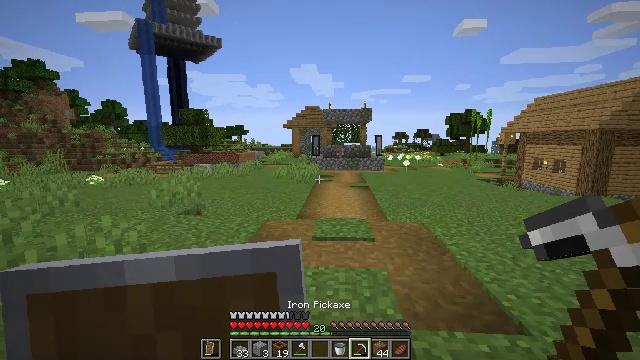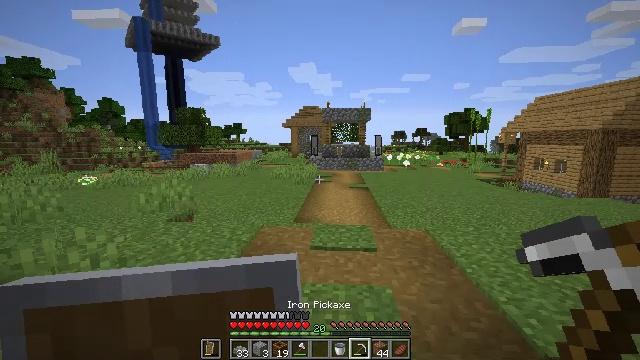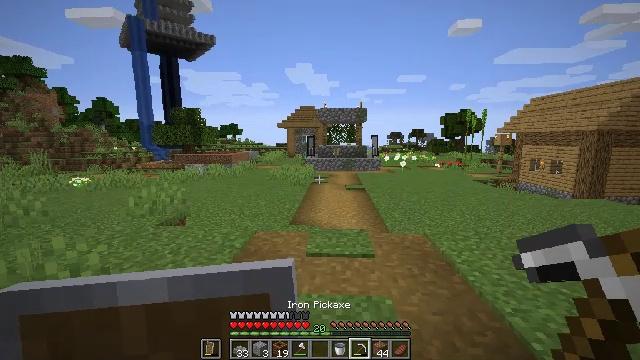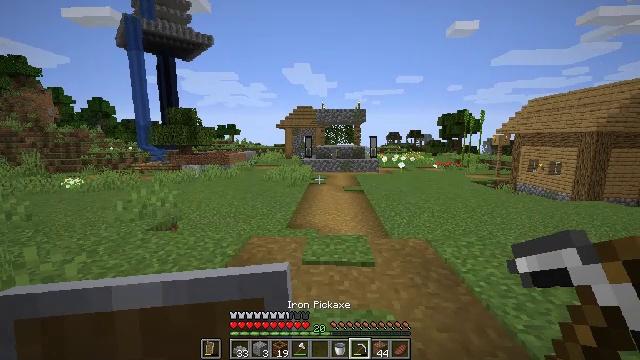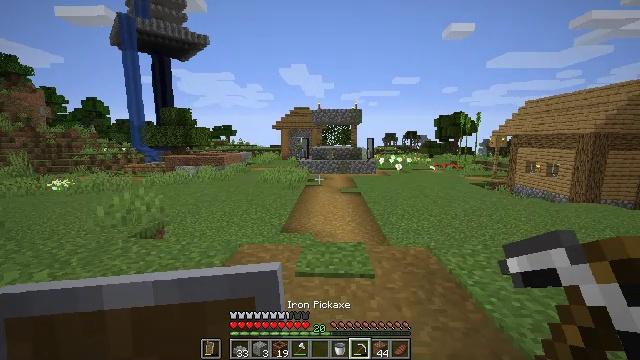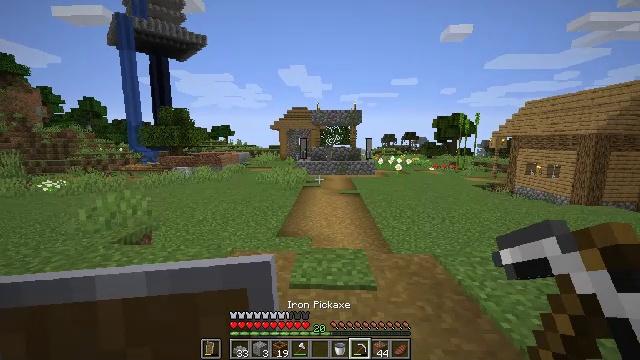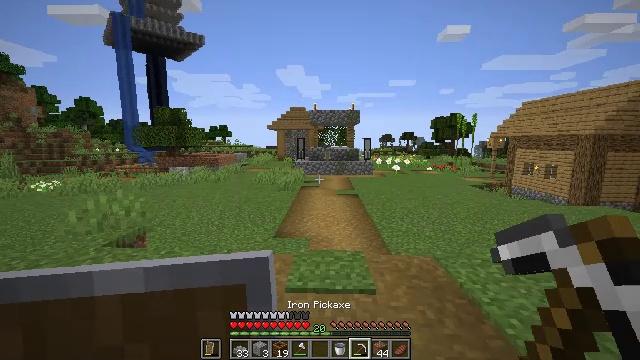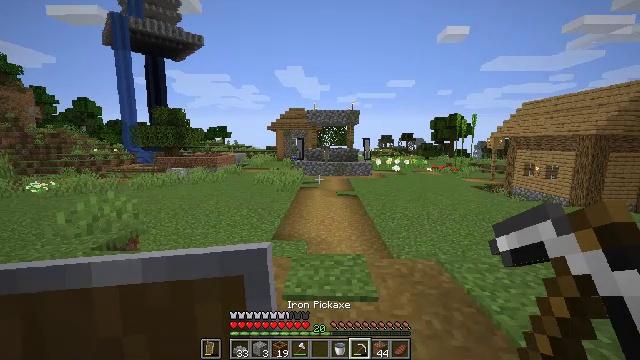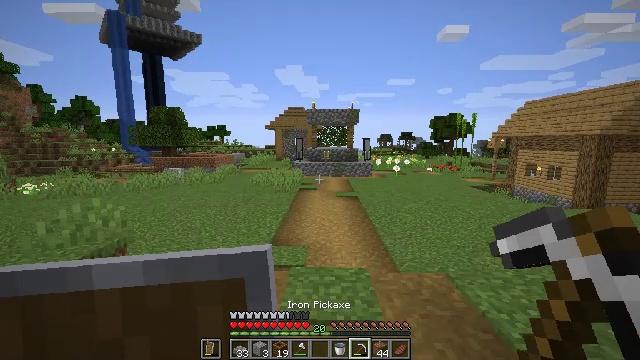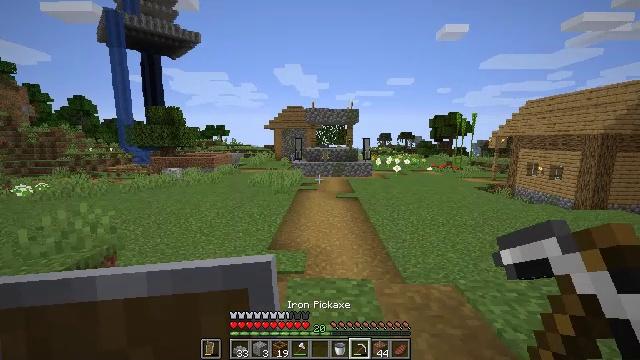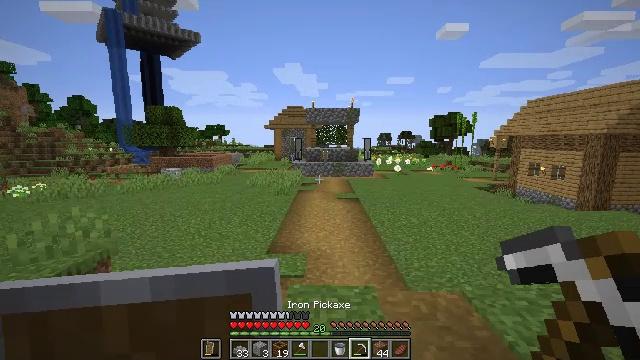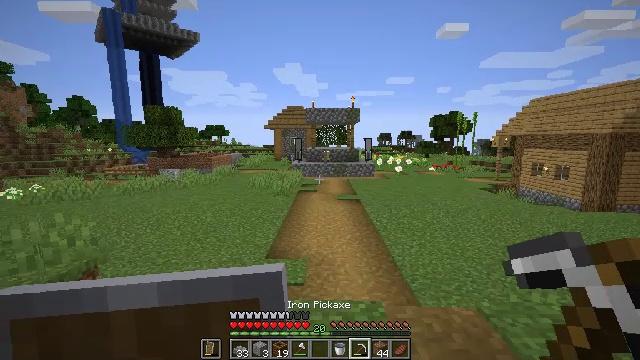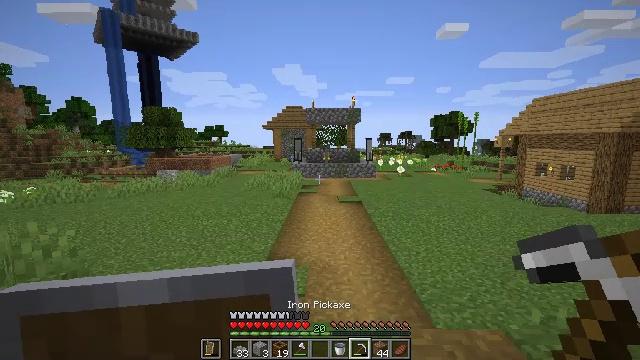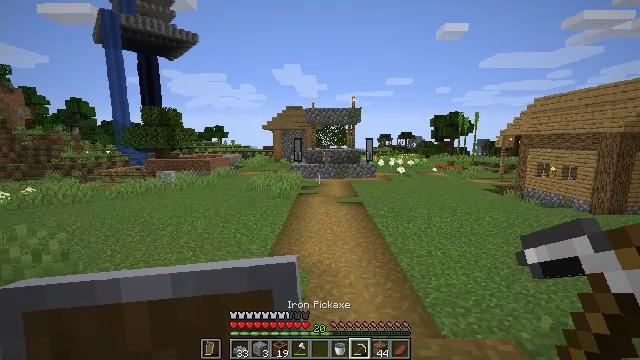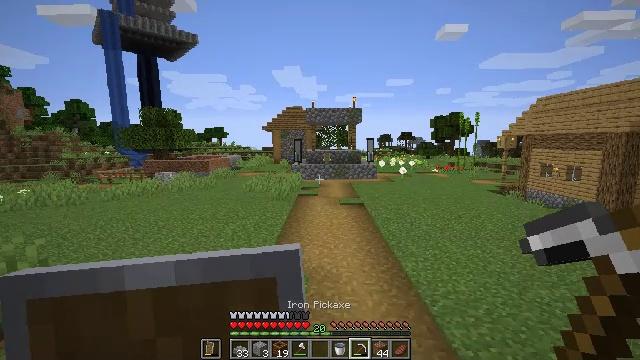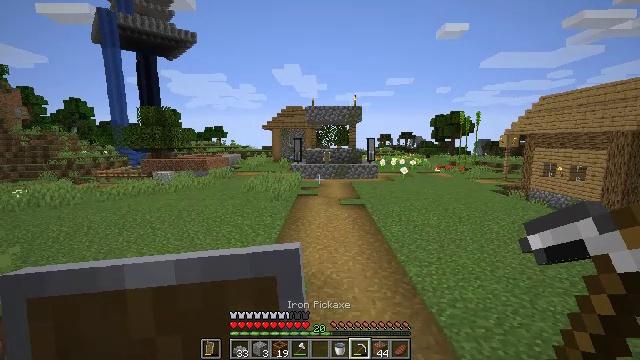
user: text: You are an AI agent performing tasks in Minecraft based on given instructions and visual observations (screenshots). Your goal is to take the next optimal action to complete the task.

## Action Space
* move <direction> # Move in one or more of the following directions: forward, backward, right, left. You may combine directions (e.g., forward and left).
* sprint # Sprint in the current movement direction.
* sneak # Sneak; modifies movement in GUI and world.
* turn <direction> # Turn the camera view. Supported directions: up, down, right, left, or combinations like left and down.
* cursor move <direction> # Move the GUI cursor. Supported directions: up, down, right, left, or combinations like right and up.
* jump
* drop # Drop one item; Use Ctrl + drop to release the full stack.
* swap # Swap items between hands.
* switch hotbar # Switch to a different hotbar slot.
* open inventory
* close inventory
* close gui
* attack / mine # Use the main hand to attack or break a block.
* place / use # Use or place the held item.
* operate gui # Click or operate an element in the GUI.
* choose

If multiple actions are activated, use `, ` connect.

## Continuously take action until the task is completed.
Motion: motion action
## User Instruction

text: Left click on the bell to mine it.
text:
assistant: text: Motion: move forward
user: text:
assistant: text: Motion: move forward
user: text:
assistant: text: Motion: move forward
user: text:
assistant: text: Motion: move forward
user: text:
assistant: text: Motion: move forward
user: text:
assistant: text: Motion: move forward
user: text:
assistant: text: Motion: move forward
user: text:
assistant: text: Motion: move forward
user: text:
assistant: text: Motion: move forward
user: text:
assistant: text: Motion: move forward
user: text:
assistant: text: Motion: move forward
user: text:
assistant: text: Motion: move forward
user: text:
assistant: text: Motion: move forward
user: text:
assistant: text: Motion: move forward
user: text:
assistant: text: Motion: move forward
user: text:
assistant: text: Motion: move forward
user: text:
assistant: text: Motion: move forward
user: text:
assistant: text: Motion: move forward
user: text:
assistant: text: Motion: move forward
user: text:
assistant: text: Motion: move forward
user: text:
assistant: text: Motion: move forward
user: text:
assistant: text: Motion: move forward
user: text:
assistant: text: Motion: move forward
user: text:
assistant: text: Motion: move forward
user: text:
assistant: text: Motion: move forward
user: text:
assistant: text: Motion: move forward
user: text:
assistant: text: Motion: move forward
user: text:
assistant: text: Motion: move forward
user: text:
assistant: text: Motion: move forward
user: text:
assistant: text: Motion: move forward